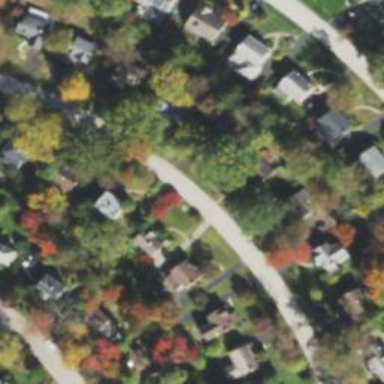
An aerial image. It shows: Residential road.